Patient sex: M
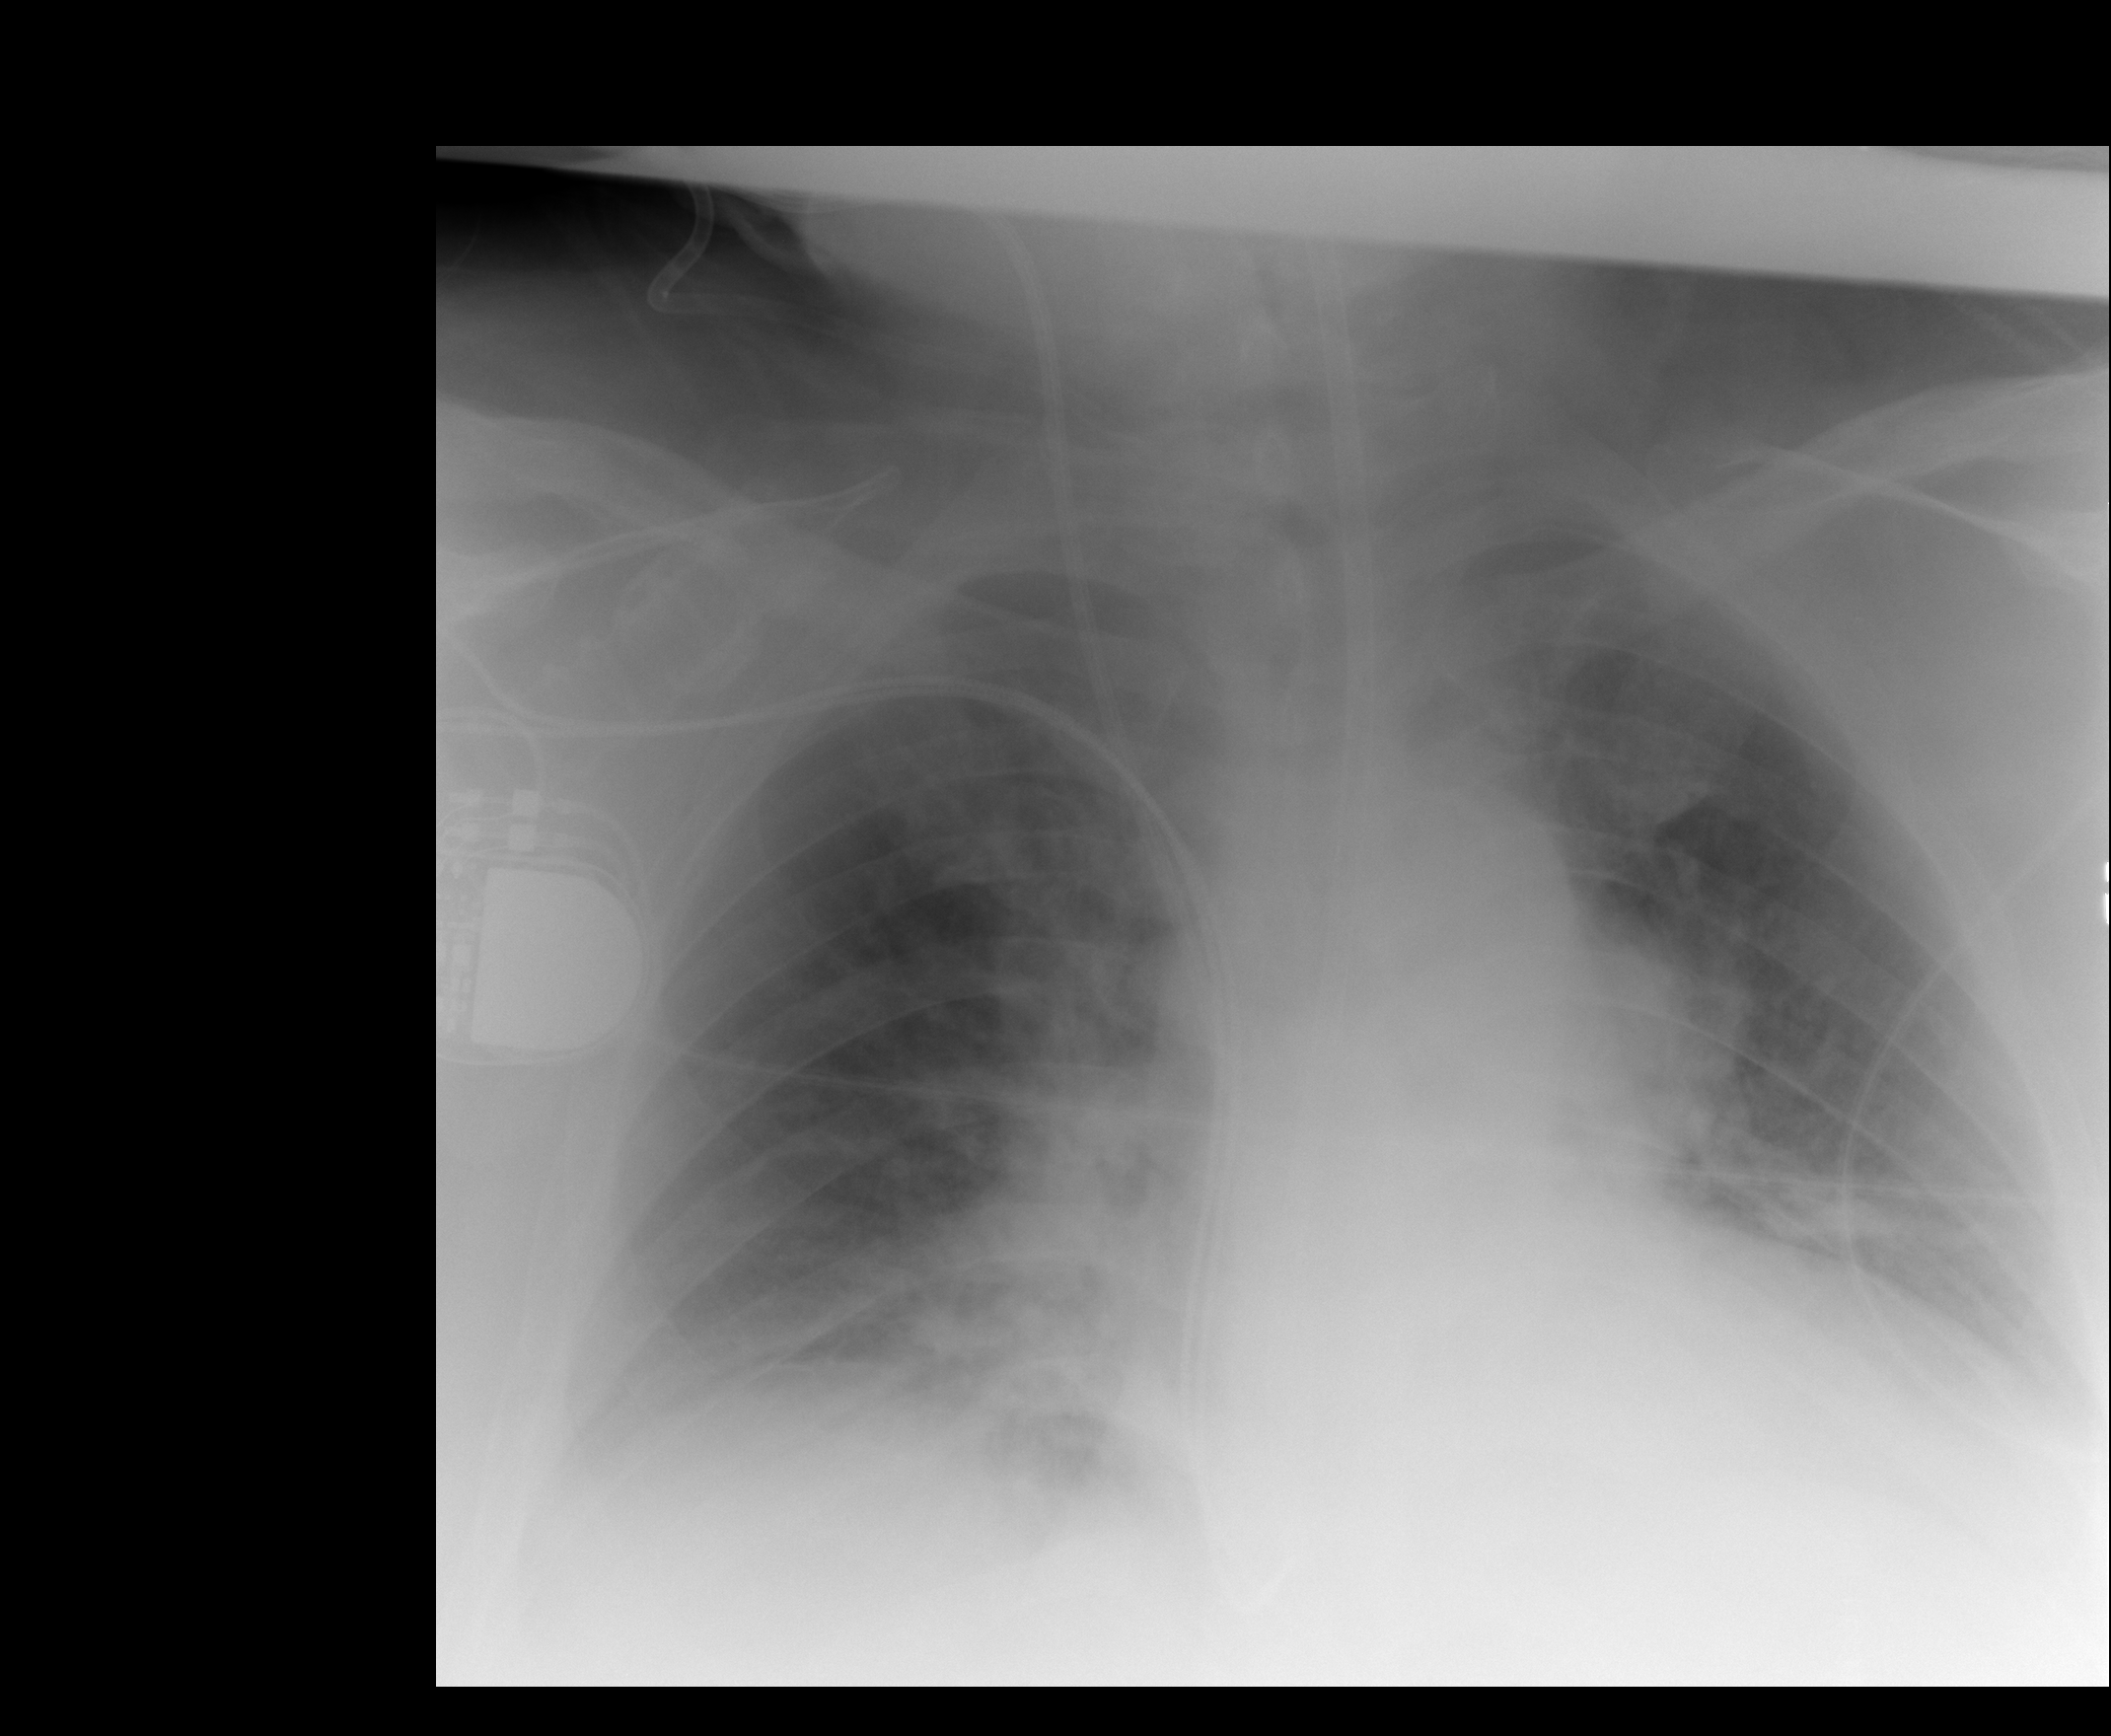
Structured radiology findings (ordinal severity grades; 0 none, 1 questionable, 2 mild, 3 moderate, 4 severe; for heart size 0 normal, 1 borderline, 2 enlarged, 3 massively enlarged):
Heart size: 2
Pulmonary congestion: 3
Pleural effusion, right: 0
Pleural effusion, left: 2
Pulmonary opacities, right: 2
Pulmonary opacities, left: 2
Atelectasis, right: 0
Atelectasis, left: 0